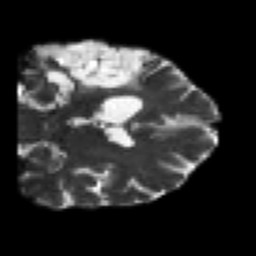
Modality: T2w
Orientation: coronal
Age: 54
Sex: male
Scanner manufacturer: siemens
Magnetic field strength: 3 T
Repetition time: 7.3 s
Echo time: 0.087 s